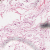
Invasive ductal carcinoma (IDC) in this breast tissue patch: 0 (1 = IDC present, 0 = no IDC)